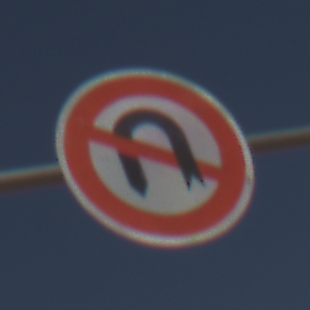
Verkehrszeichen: VerbotWenden
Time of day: Midday
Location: Outdoor (Nature)
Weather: Clear
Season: NotSpecified
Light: Natural